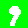
Digit: 9